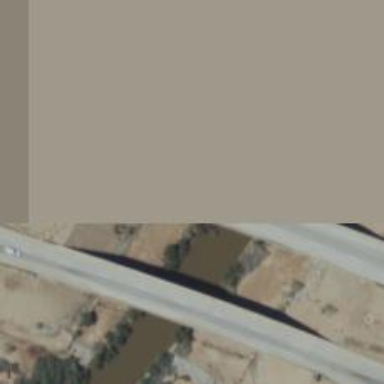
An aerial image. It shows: Bridge crossing over expressway trunk road.